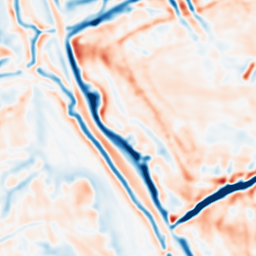
Category: multiscale
Decomposition family: dog_multiscale
Decomposition parameters: sigma_ratio: 1.4
n_scales: 3
base_sigma: 2
Upsampling method: lanczos
Upsampling parameters: scale: 2
Upsampling scale: 2